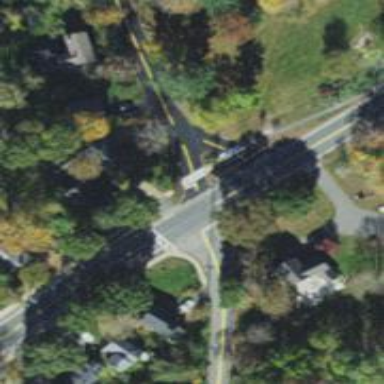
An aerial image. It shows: Road with stop sign.